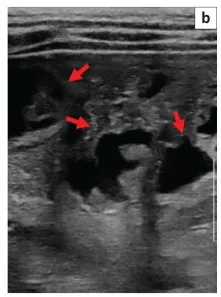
Ultrasonography of the liver. Image (a and b) showing multiple clustered hypo and anechoic complex cystic lesions (red arrows) with a mildly hyperechoic rim.
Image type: radiology (ultrasound)